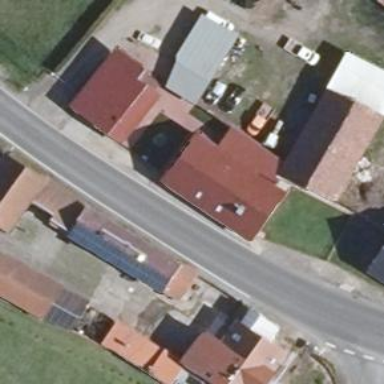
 colored maroon. The roof is oriented along the building's structure."